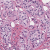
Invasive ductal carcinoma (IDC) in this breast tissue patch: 1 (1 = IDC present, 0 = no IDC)